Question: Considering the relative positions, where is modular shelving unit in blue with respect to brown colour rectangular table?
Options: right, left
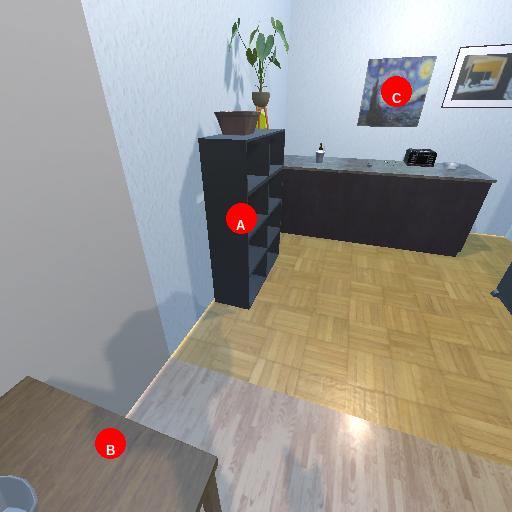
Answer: right